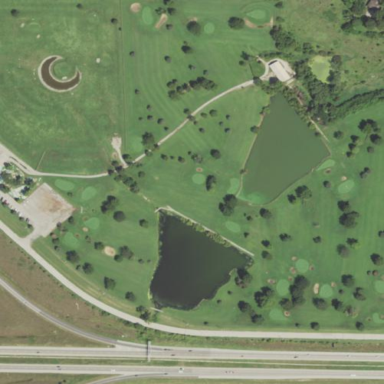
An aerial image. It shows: Golf course surrounded by greenery.